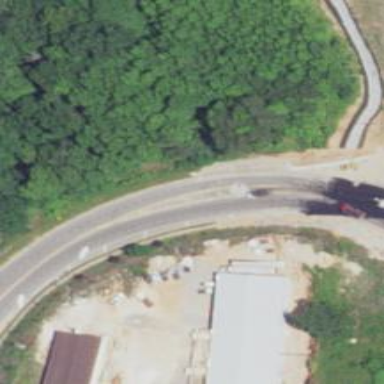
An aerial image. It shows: Asphalt road with primary link designation.